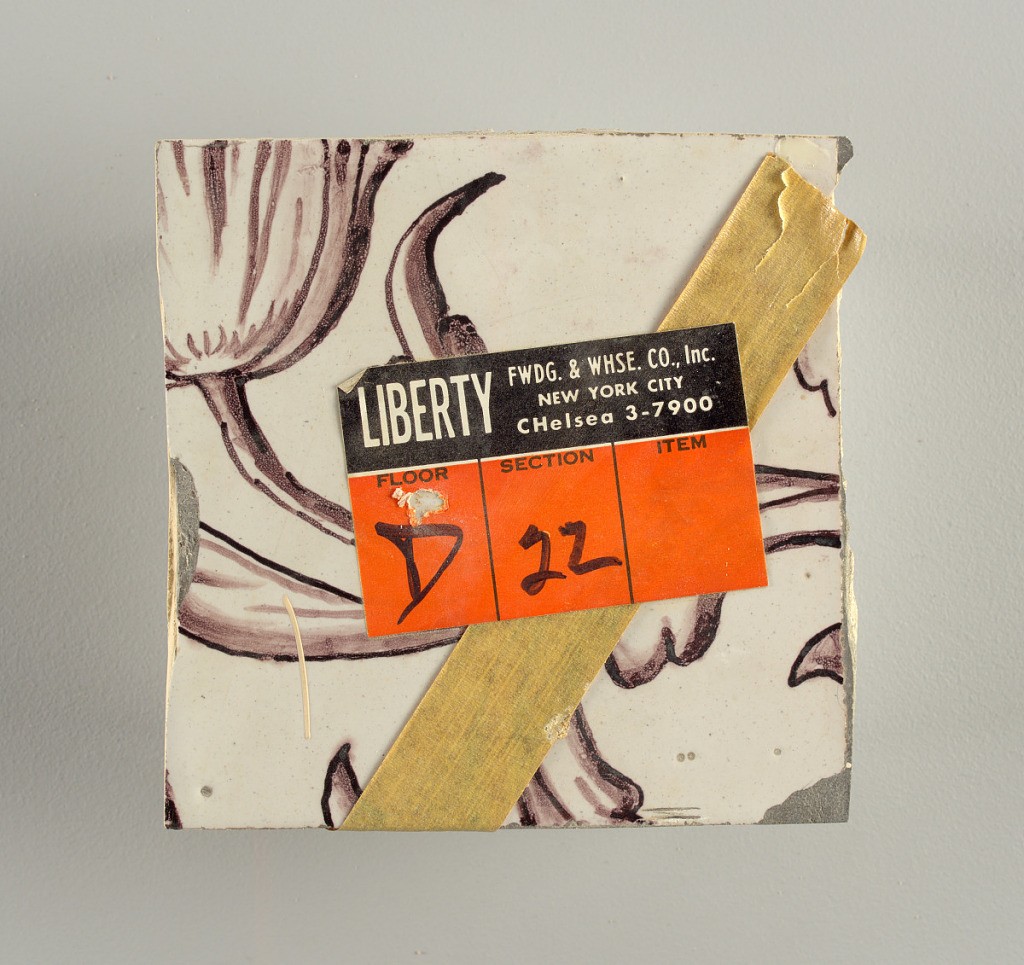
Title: Wall facing
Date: ca. 1725
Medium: tin-glazed earthenware, underglaze
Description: Running design for a frieze or a dado, composed of scrolls of foliage and strapwork, and four repeating motifs--a seated woman in a small upright oval medallion, a putto seated on a rocailled base, and strapwork in axial pattern.  The various panels, A to F, show various repeats of the same design, all being five tiles high and a varying number of tiles wide.